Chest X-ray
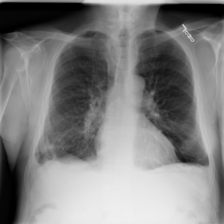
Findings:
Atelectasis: negative
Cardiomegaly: negative
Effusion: negative
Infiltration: negative
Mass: negative
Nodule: negative
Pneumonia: negative
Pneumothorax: negative
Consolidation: negative
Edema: negative
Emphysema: negative
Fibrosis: negative
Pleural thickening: negative
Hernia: negative